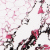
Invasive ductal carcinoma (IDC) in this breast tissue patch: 0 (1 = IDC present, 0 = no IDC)